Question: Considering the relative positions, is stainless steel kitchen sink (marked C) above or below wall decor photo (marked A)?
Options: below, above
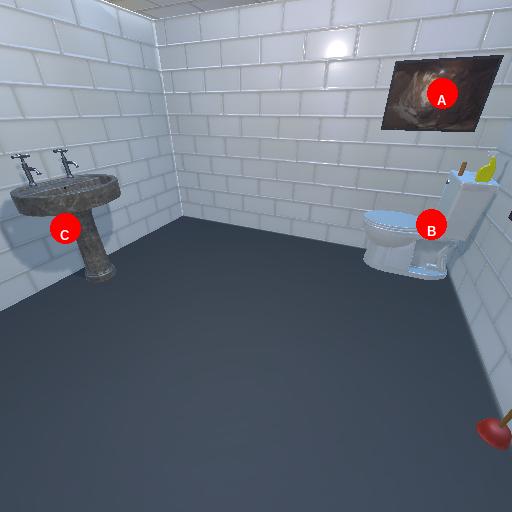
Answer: below